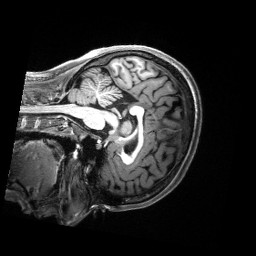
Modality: T1w
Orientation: sagittal
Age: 20
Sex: female
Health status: healthy
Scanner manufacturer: siemens
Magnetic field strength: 3 T
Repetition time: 2.5 s
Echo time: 0.00222 s